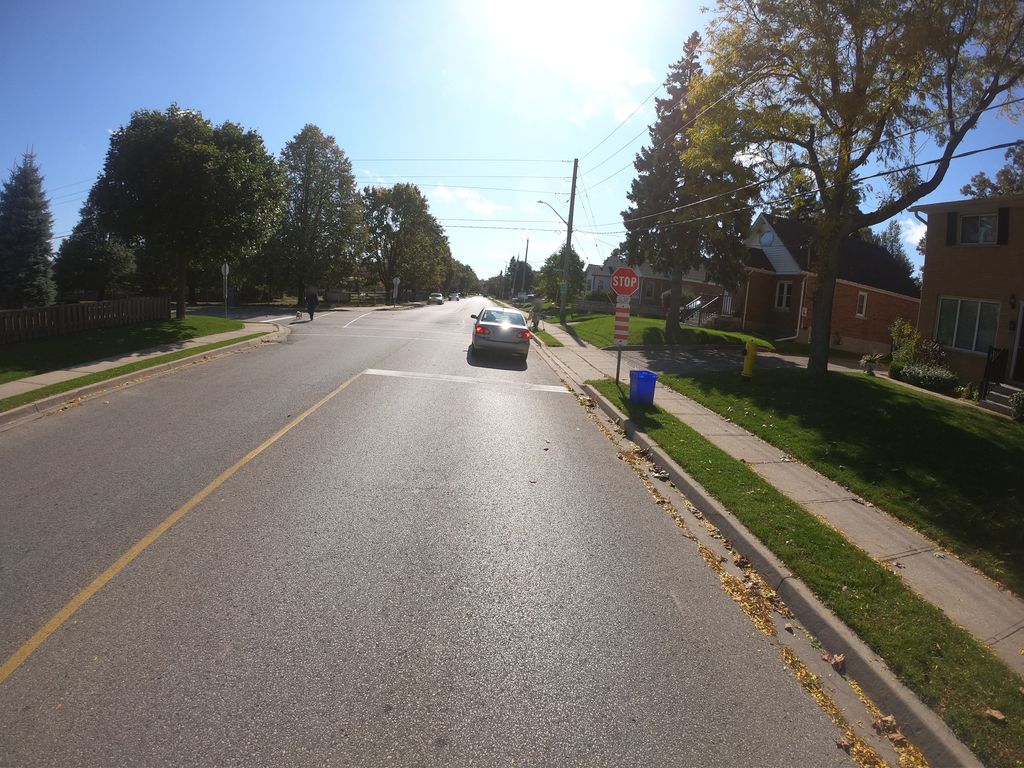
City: kitchener-waterloo